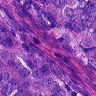
Metastatic tissue present: yes